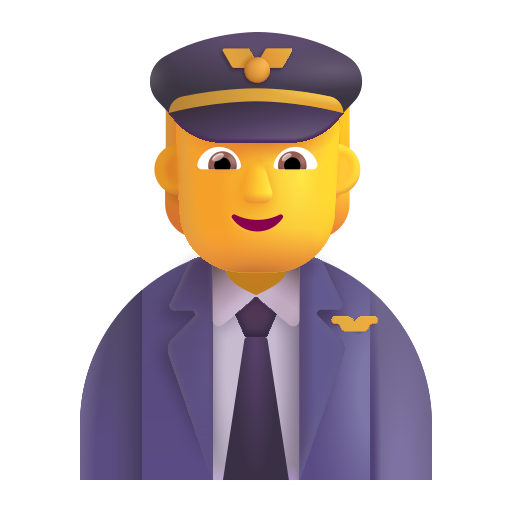
pilot color default